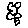
Label: flower